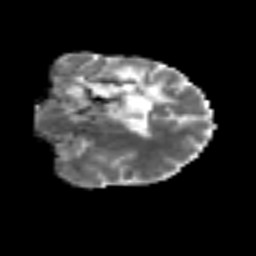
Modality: MD
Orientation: coronal
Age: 31
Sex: female
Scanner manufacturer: siemens
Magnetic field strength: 3 T
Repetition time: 6.1 s
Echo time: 0.101 s